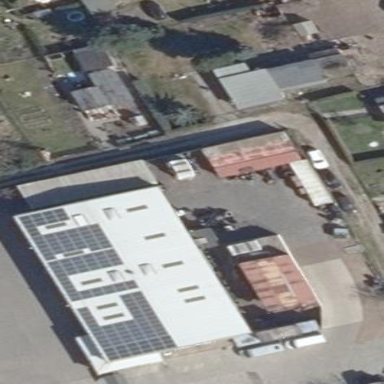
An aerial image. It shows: Building that houses car repair shop.